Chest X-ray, PA view. Patient: 50 years old, sex F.
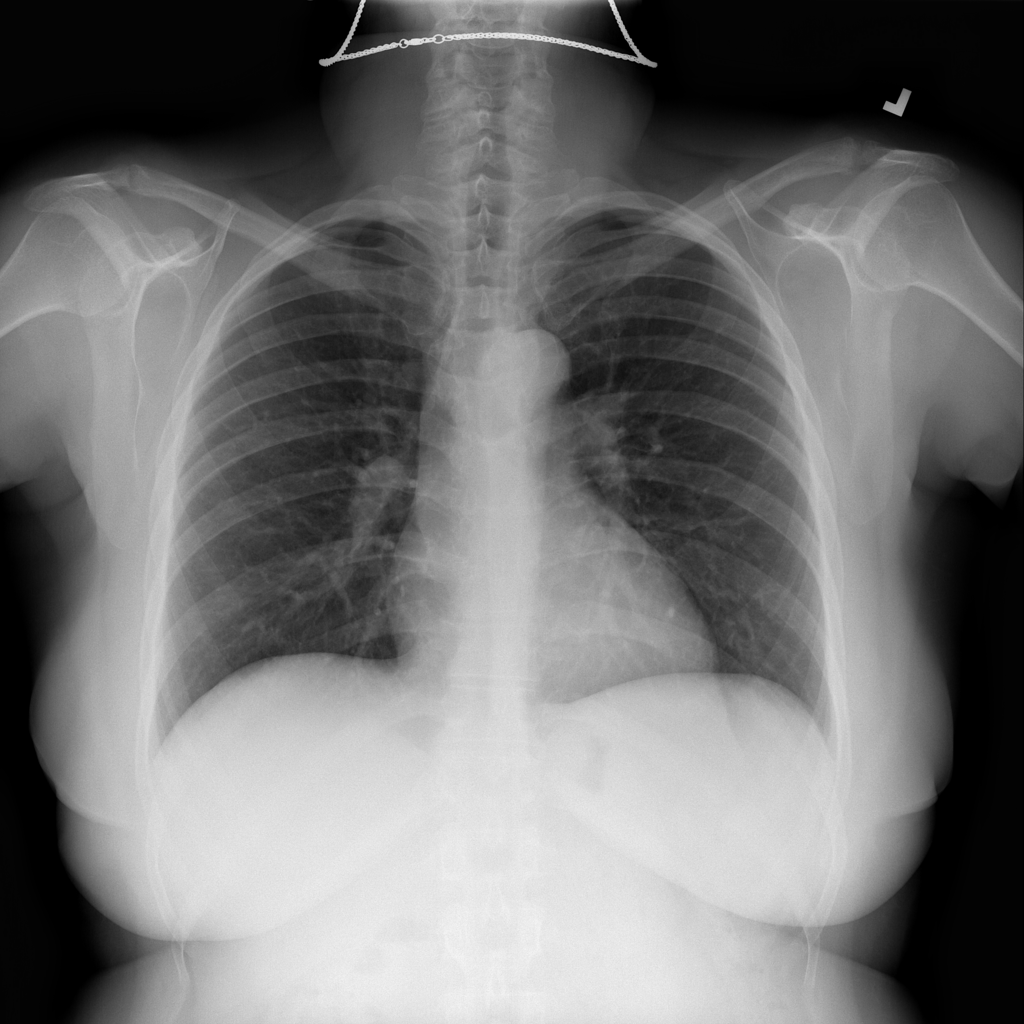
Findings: No Finding